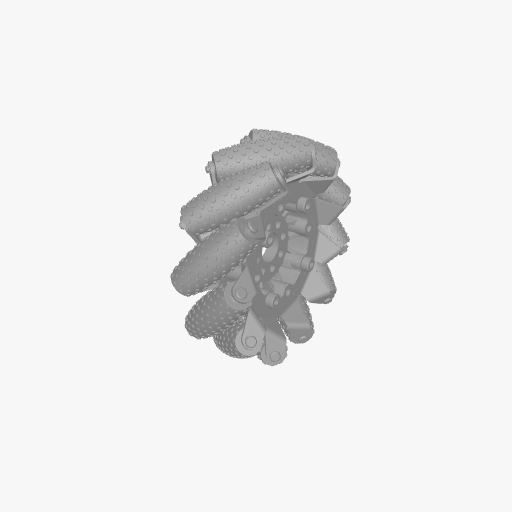
Part: MecanumWheel104OD